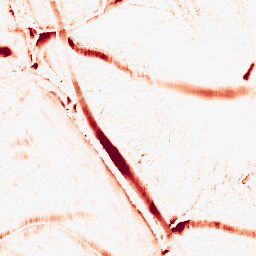
Category: morphological
Decomposition family: morphological_ellipse
Decomposition parameters: operation: opening
width: 20
height: 10
Upsampling method: sinc_hamming
Upsampling parameters: scale: 2
kernel_size: 8
Upsampling scale: 2